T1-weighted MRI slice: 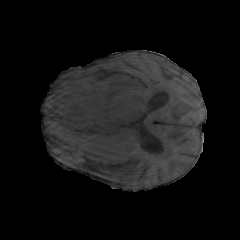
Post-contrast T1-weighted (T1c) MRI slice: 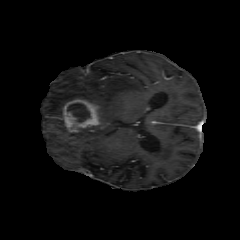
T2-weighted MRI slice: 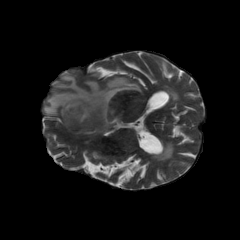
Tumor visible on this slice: yes